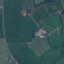
Land use / land cover class: Pasture